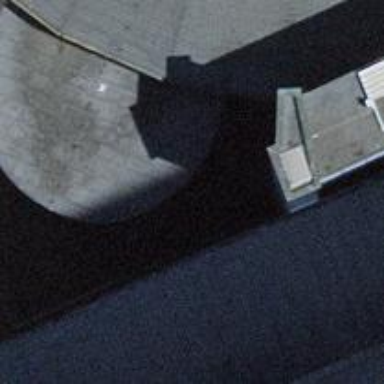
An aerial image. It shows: Steps covered by roof.